Question: What is the measurement shown in the image?
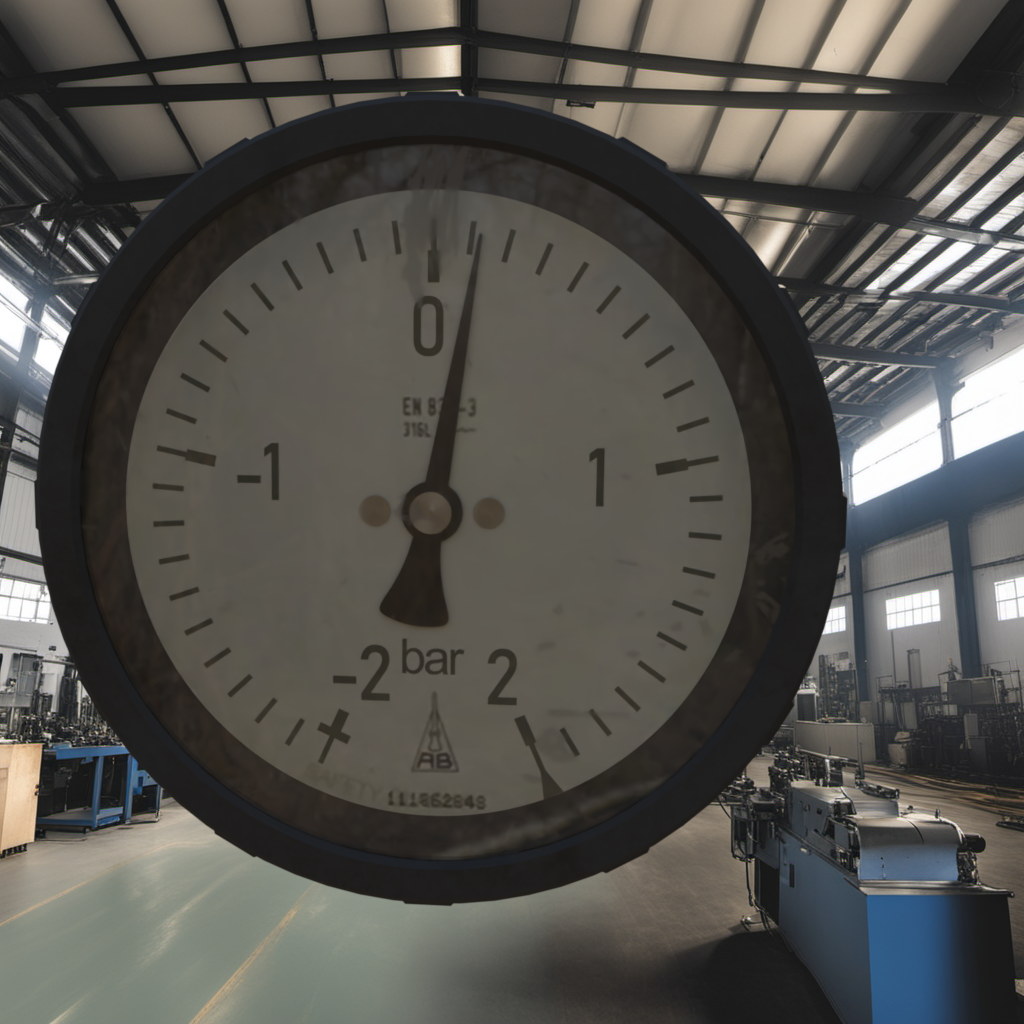
Answer: The result is 0.13
Question: What is the range of this measurement?
Answer: The range is from -2 to 2
Question: What is the minimum and maximum reading range of this measurement?
Answer: The minimum value is -2 and the maximum value is 2